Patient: sex M, age 59
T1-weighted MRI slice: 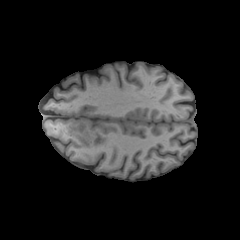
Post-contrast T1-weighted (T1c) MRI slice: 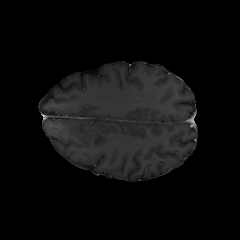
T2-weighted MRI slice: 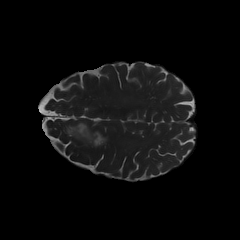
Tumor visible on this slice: yes
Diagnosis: Oligodendroglioma, IDH-mutant, 1p/19q-codeleted
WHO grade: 3